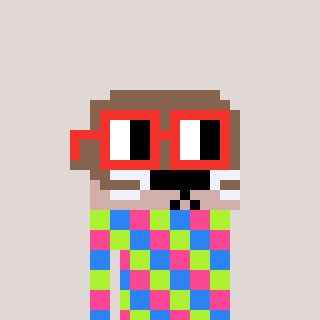
a pixel art character with square red glasses, a otter-shaped head and a green-colored body on a warm background